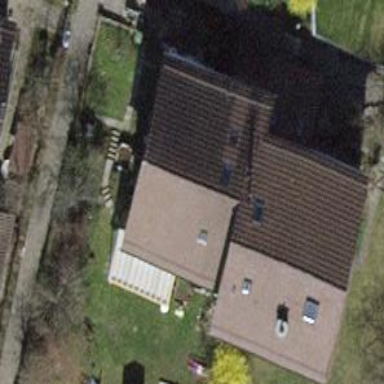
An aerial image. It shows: Building with tile roof.